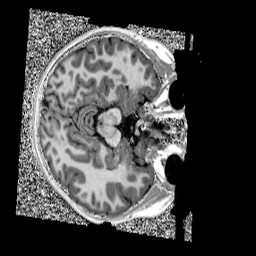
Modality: UNIT1
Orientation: axial
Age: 9
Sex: male
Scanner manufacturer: siemens
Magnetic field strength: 3 T
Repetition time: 4 s
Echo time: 0.00303 s